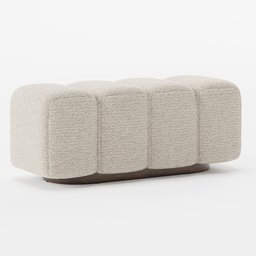
Label: furniture